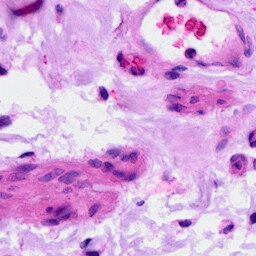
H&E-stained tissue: Ovarian